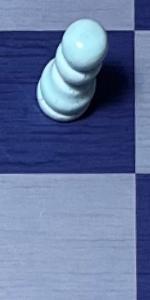
Label: Empty